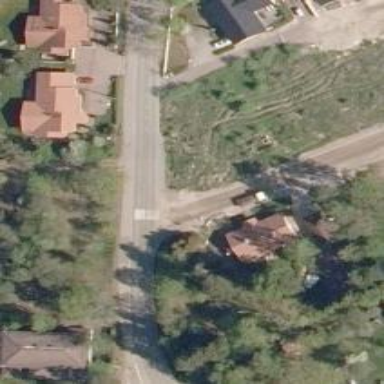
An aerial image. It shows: Road with "give way" sign.